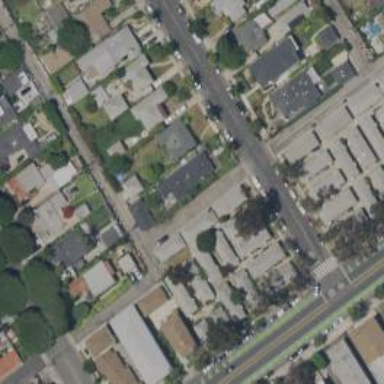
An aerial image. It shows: Residential alleyway.